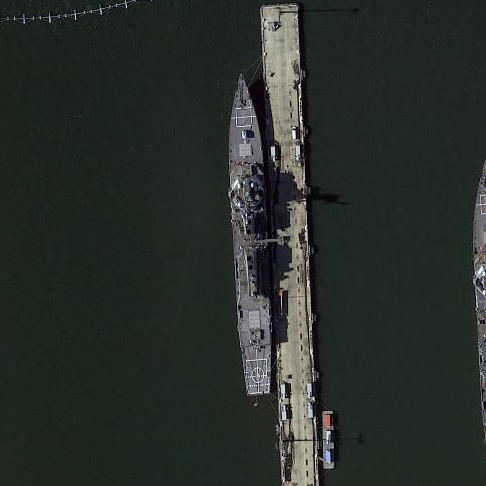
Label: destroyer